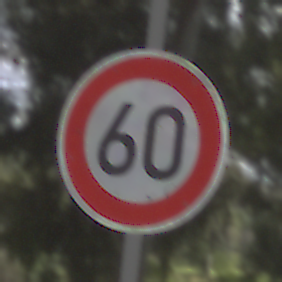
Verkehrszeichen: Geschwindigkeit60
Umgebung: Outdoor, Nature
Tageszeit: MorningAfternoon
Wetter: Clear
Licht: Natural
Jahreszeit: NotSpecified
Kontrast: HighContrast